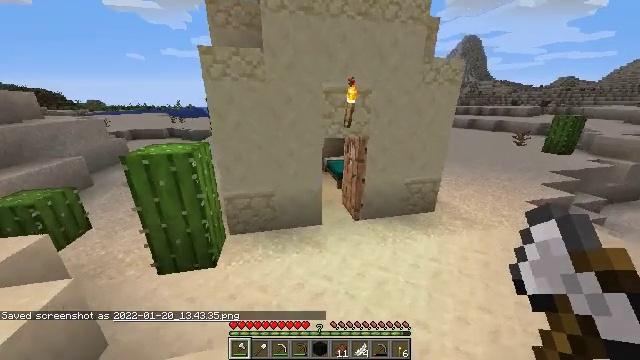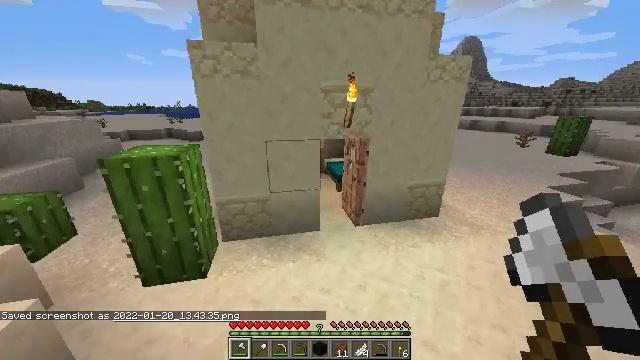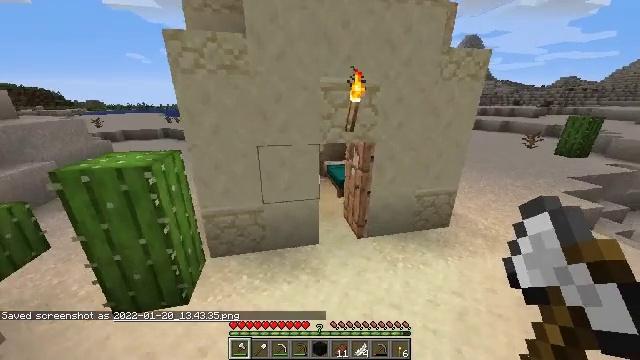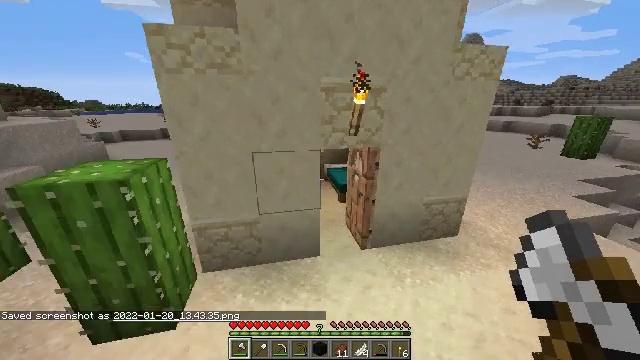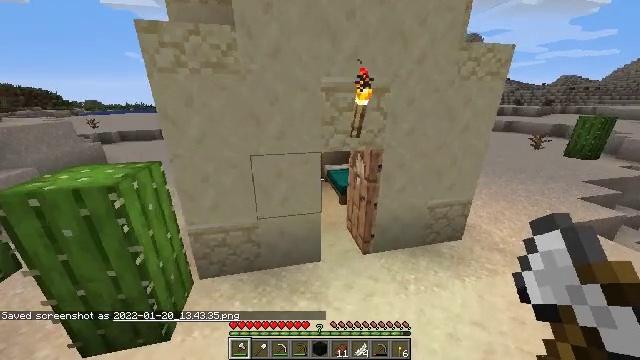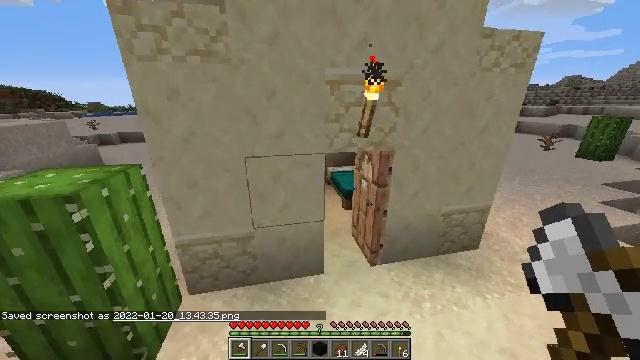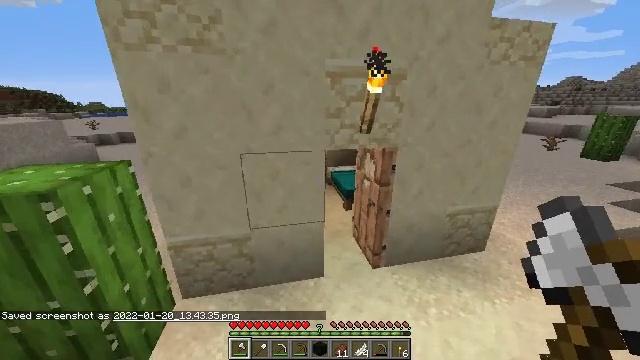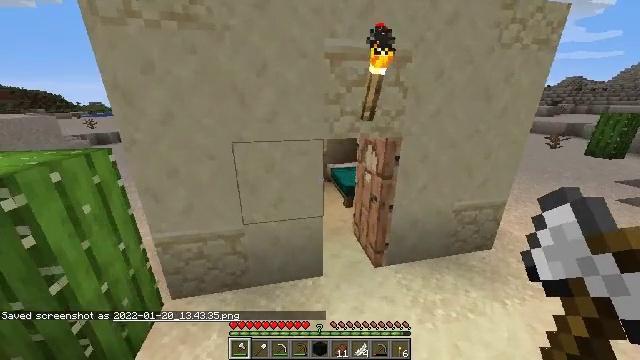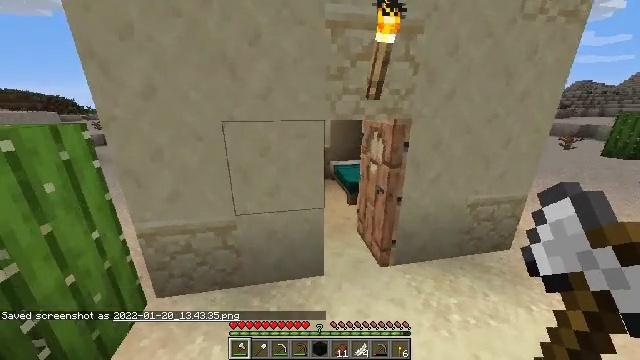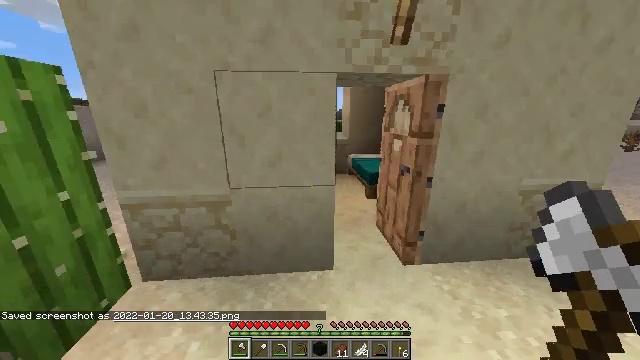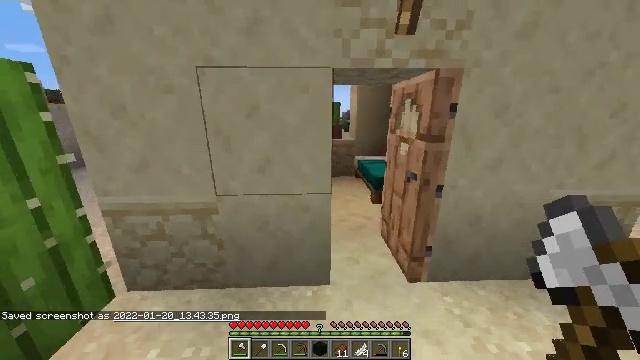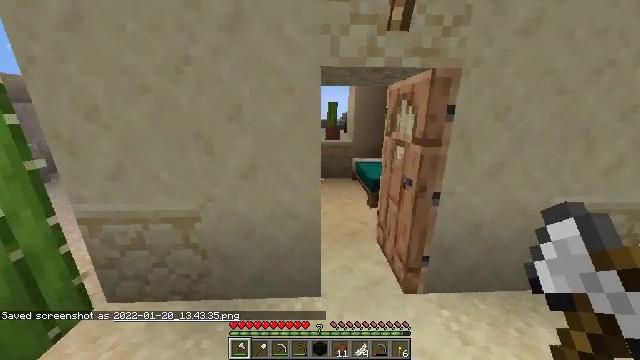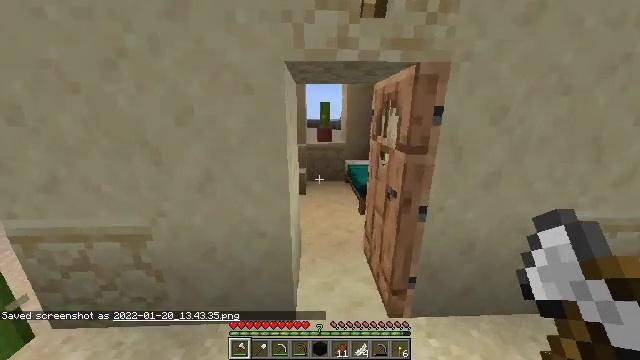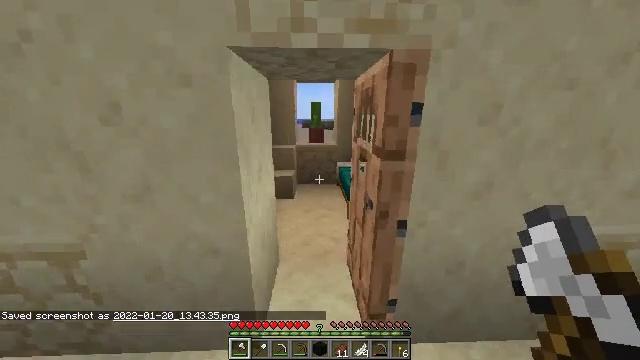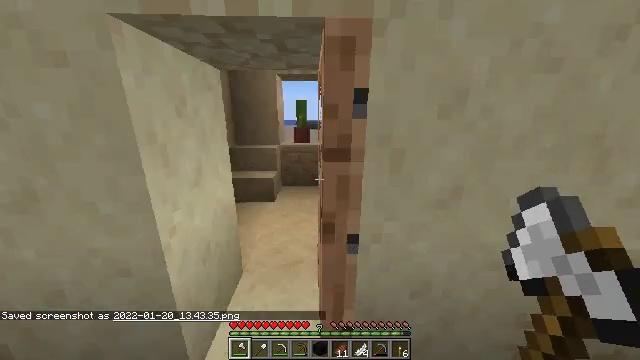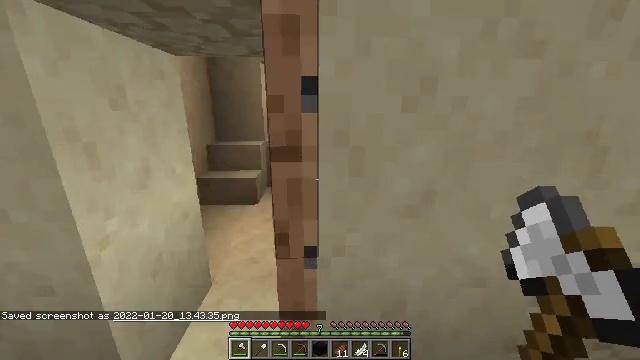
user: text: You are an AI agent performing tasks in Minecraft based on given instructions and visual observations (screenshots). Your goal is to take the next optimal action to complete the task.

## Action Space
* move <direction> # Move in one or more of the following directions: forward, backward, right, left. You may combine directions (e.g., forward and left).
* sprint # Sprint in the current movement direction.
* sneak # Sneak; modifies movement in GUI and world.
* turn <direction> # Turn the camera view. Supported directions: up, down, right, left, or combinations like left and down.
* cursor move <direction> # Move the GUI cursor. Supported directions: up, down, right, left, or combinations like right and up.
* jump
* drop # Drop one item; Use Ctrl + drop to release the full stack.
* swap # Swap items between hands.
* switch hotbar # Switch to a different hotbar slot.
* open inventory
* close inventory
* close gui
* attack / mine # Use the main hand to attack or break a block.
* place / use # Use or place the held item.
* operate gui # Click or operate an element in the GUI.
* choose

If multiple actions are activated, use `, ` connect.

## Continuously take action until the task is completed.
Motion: motion action
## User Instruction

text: Break the white glazed terracotta for reuse.
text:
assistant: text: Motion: move forward
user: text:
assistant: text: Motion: move forward
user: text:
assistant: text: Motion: move forward
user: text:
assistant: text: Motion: move forward
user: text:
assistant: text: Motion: move forward
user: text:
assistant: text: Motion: move forward and move right
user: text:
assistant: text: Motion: move forward and move right
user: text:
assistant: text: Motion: move forward and move right, turn left and up
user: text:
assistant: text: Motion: move forward and move right, turn left and up
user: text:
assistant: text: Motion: move forward and move right, turn left
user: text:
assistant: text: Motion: move forward and move right
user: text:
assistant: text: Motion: move forward and move right
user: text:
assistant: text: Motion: move forward and move right
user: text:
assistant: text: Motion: move right
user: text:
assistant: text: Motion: move right
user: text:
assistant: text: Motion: move right
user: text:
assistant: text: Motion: move right, turn right
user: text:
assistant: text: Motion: move right, turn right
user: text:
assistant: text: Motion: turn right
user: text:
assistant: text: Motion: turn right
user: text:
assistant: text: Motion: move forward, turn right and down
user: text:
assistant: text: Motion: move forward, turn right
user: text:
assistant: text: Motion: move forward, turn right
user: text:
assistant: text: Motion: no_op
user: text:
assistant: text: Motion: move forward
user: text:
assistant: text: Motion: move forward
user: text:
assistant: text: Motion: move forward
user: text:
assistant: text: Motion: move forward
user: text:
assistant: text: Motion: move forward
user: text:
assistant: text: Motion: move forward